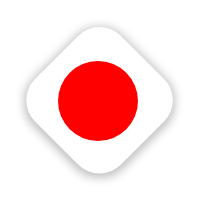
Cursor type: move
OS/theme: linux-google-cursor
Variant: red